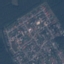
Label: Residential